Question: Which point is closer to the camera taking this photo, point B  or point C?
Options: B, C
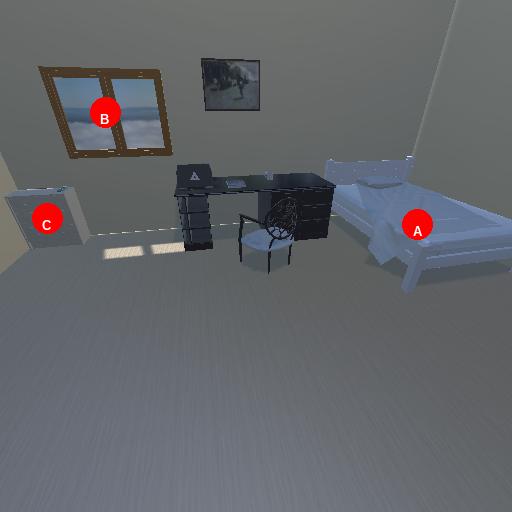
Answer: B